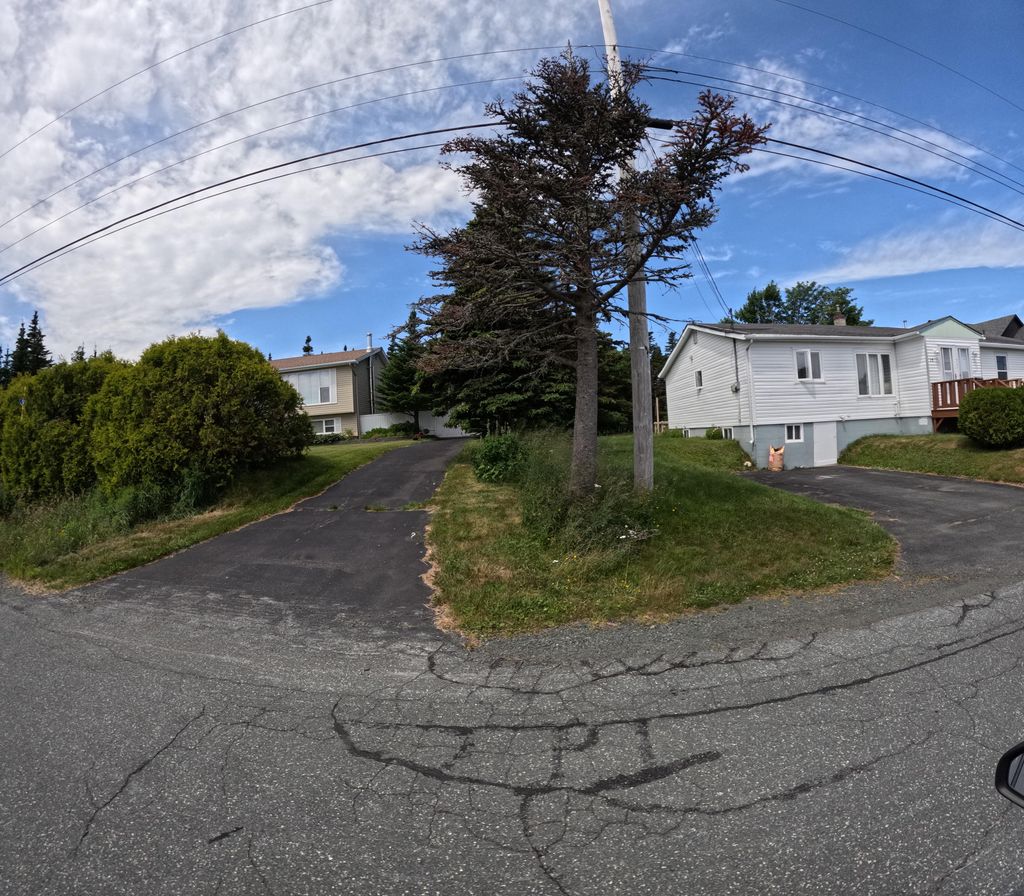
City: st_johns